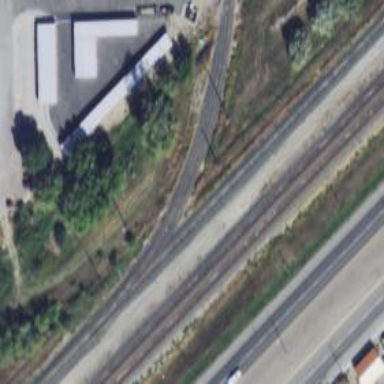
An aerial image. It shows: Railway siding for service.